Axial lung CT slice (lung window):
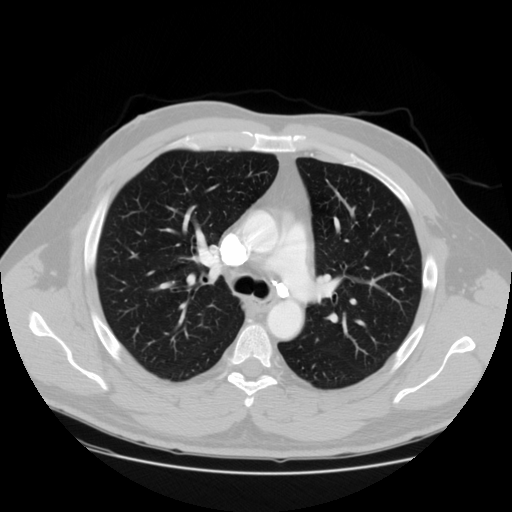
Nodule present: no